Field crop: maize
Growth stage: 2
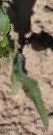
Species: maize